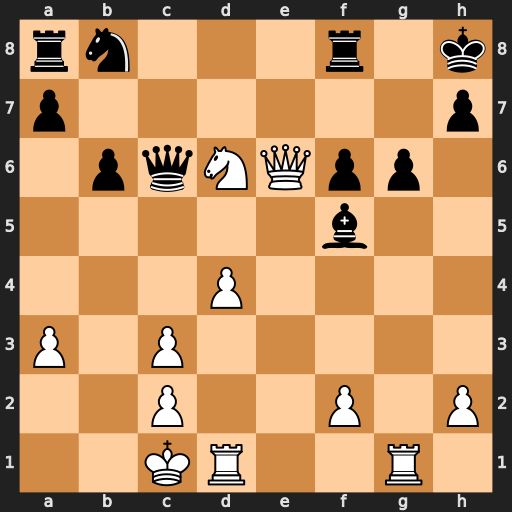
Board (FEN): rn3r1k/p6p/1pqNQpp1/5b2/3P4/P1P5/2P2P1P/2KR2R1
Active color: w
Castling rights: -
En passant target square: -
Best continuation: Qe7 Na6 Nxf5